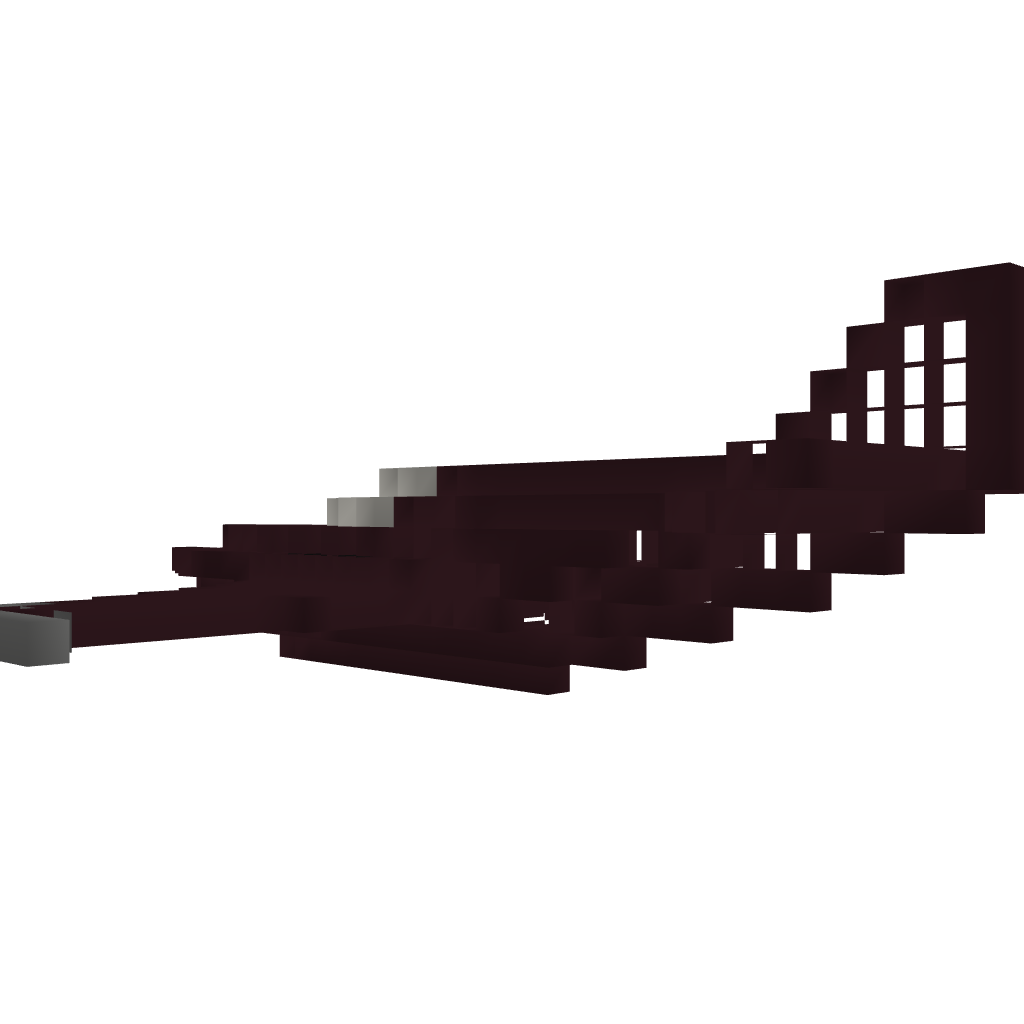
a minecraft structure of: P-51 Mustang